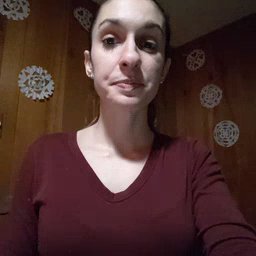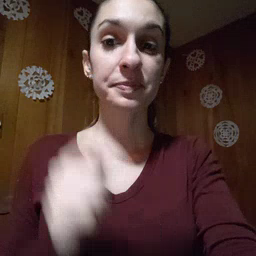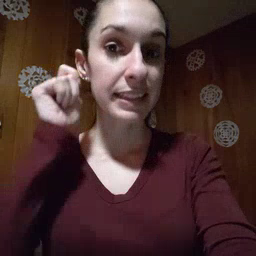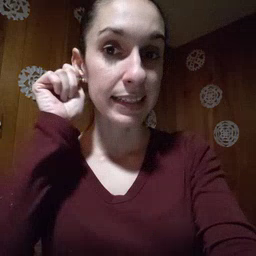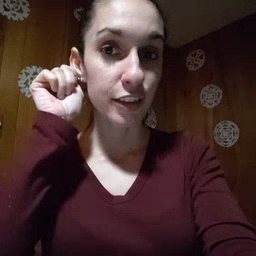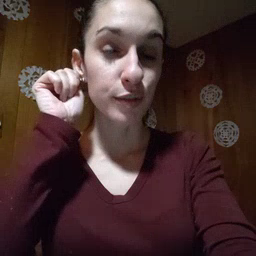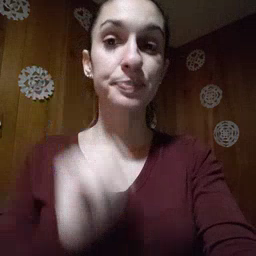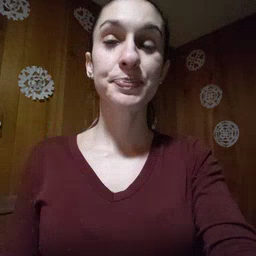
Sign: ear